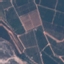
Land use / land cover: PermanentCrop